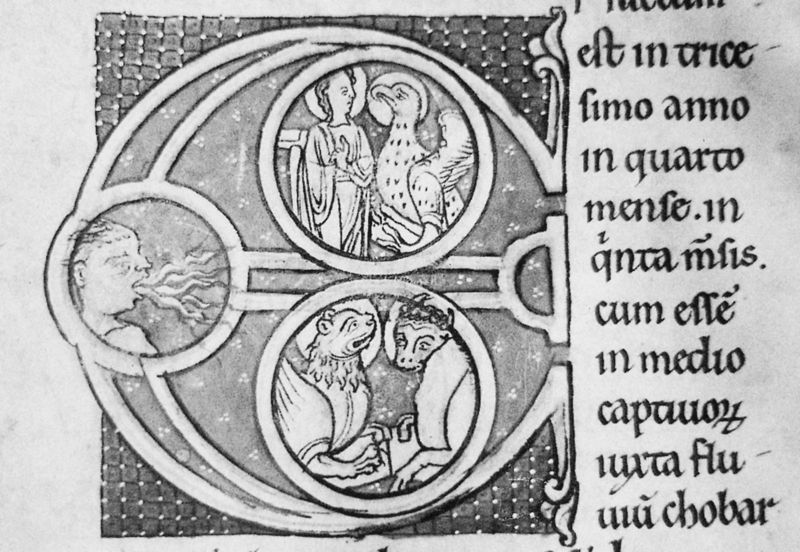
Titel: Bibel (Bibel von Sens)
Standort: Herkunftsort: Sens (EU - F)
Institution: Sens, Bobliothèque Municipale
Schlagwörter: adler, feuer, flügel, kopf, mann, grau, mund, weiss, ornament, bibel, johannes, mensch, bild, blatt, kreis, rund, mähne, schrift, tusche, buch, flammen, druck, seite, illustration, text, buchstaben, kreise, initiale, pergament, geier, greif, heiliger, löwe, hörner, ochse, stier, durck, symbole, illustrtion, latein, markus, buchmalerei, evangelisten, lukas, matthäus, griffon, lüwe, flammenzungen, och, #flügel, feuerspucker, flägel, evangeliarum